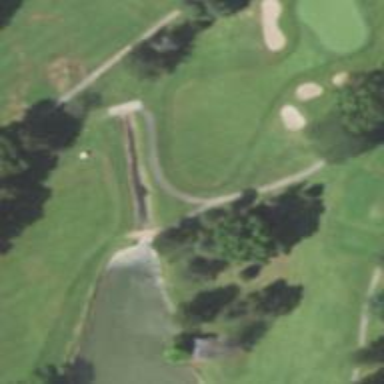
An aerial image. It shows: Pathway for golfing.